Question: I am trying to get the test step Action and Expected Result Descriptions for the test steps of a specific test case. Is there any way to obtain this information with API call?

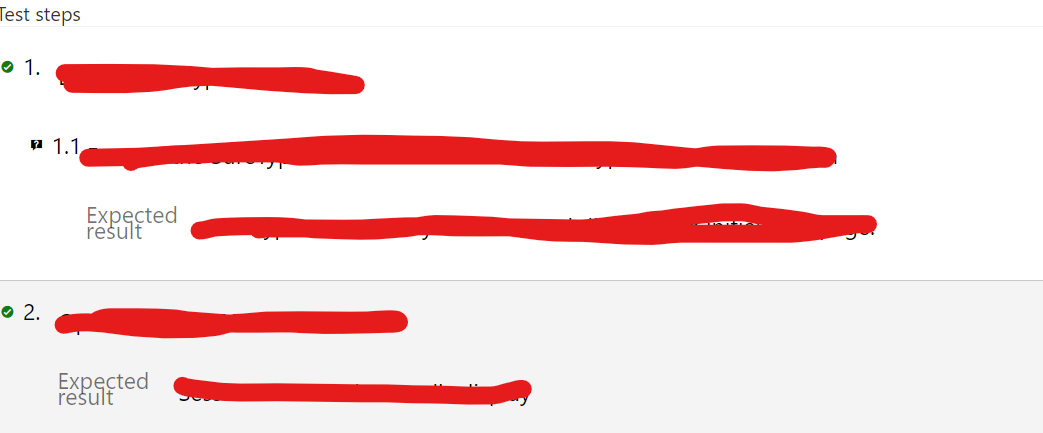
Answer: I found it through calling work item api.
<URL>
It will be in MSFT.System.Steps field